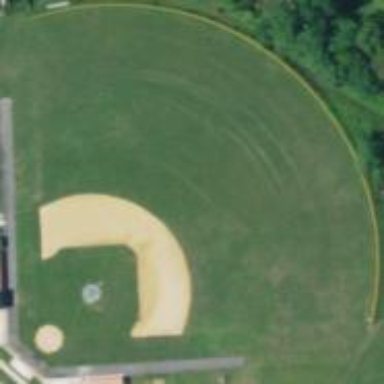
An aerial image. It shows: Baseball pitch for leisure and sports activities.